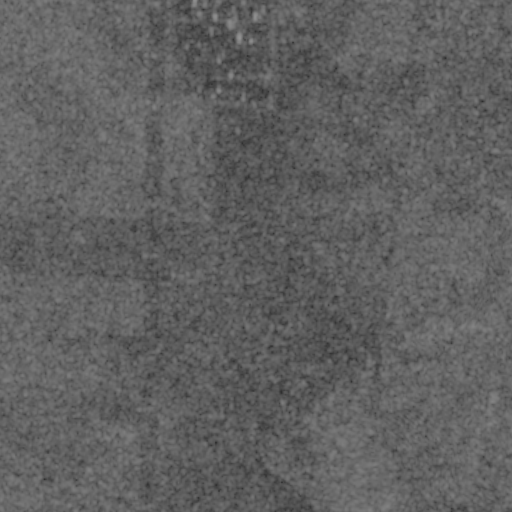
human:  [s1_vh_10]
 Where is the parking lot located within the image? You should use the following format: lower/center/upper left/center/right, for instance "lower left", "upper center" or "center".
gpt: The parking lot is located in the lower center of the image.
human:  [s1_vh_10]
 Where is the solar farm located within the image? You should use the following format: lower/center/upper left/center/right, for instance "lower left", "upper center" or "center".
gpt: The solar farm is located in the upper center of the image.
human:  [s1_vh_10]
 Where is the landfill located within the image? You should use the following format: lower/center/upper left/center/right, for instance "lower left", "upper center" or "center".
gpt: There is no landfill in the image.

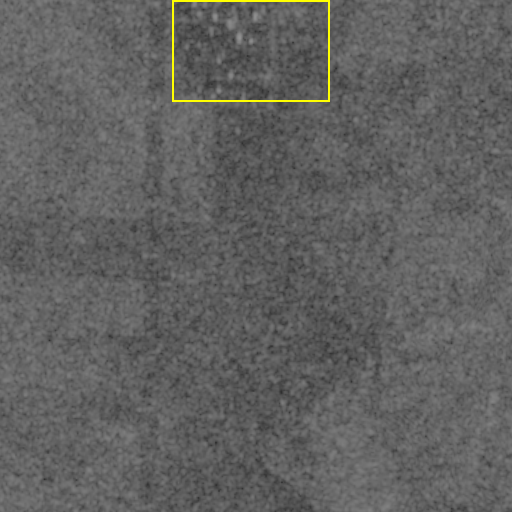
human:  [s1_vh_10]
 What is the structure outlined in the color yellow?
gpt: The structure outlined in yellow is a solar farm.
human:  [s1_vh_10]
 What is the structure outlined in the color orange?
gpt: There is no orange outline.